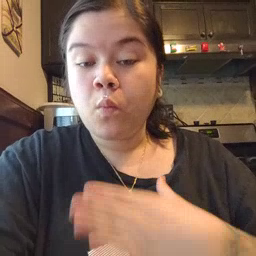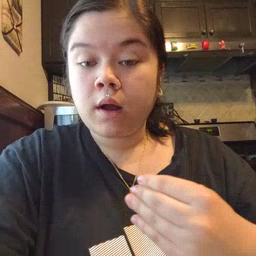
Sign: white